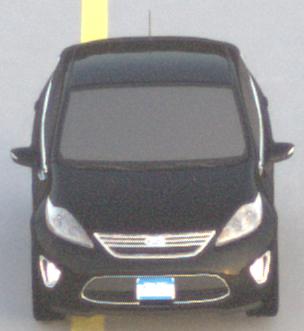
Make: Ford
Model: Fiesta
Detailed model: ’09 Sedan (seventh series)
Model produced from: 2010
Model produced until: 2017
Doors: 4
Color: black
Road condition: dry road
Daytime: sunrise or sunset
Contrast: low contrast